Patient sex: M
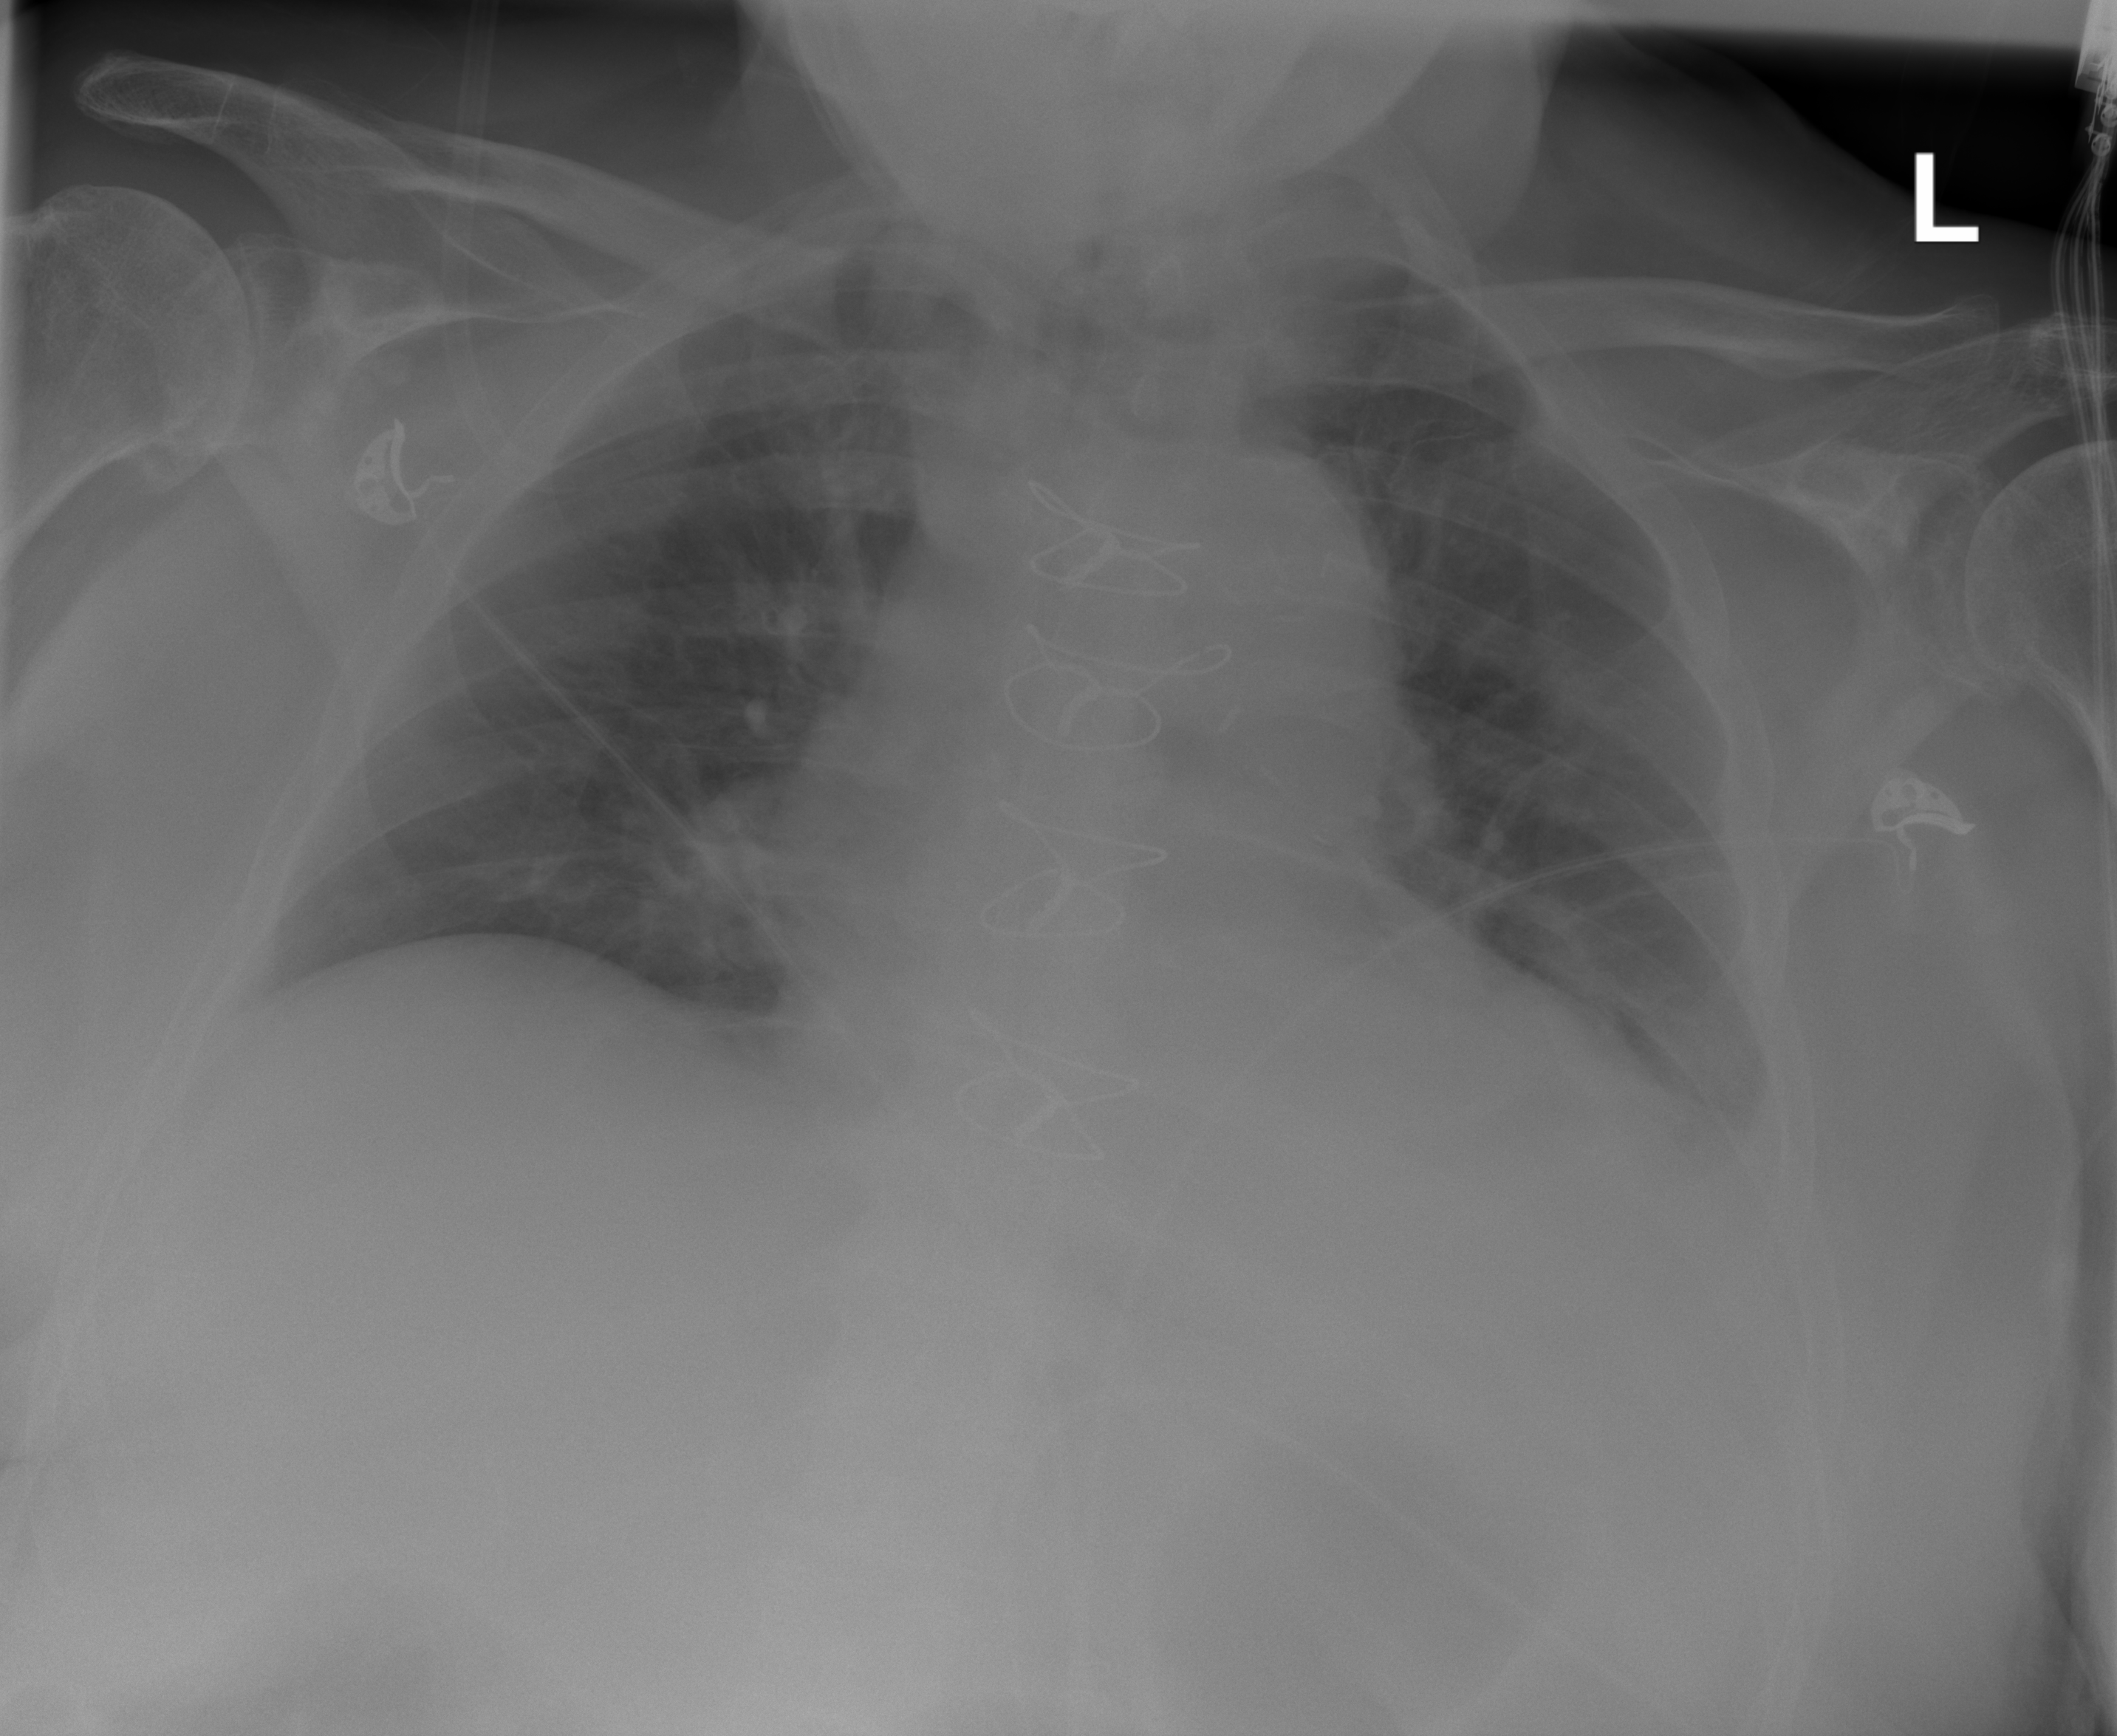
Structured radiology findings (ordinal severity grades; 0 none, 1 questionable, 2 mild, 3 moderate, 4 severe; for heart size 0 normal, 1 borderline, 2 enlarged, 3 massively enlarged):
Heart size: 2
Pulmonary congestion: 2
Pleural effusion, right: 0
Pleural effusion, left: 2
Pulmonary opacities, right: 0
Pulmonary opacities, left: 0
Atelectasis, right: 2
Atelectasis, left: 2